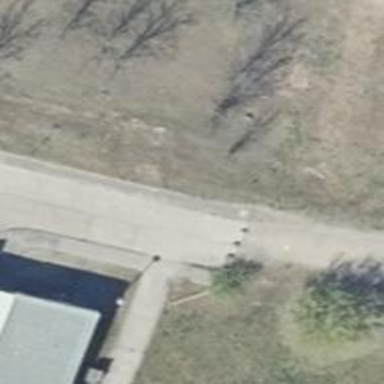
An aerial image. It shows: Paved footway.